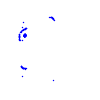
Particle: kaon